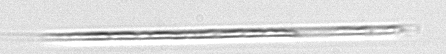
Label: Rhizosolenia